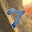
Label: 7